Question: Not the best title but I had no idea how to describe my problem in a few words. I have six floating items, each with a description. I'm using 'slideToggle' to hide and show the description of each item. The problem is that the description 'div' is wider (100%) than the item it corresponds to (30%) and I need to show this description between the six items (there are 3 on a row). Now, every time I show a description the floating items are... well, not floating anymore because of the wider div.
I tried to use 'position: absolute;' on the description div, but then the rest of the floating items covered the description.
It's a lot of code (mostly text) so I made a <URL>. This might not be the best solution to get to the result I want, so any idea on how to solve or re-code this would be helpful.
In case my explanation or the fiddle is not clear enough I also have a screenshot of the design I'm trying to code:

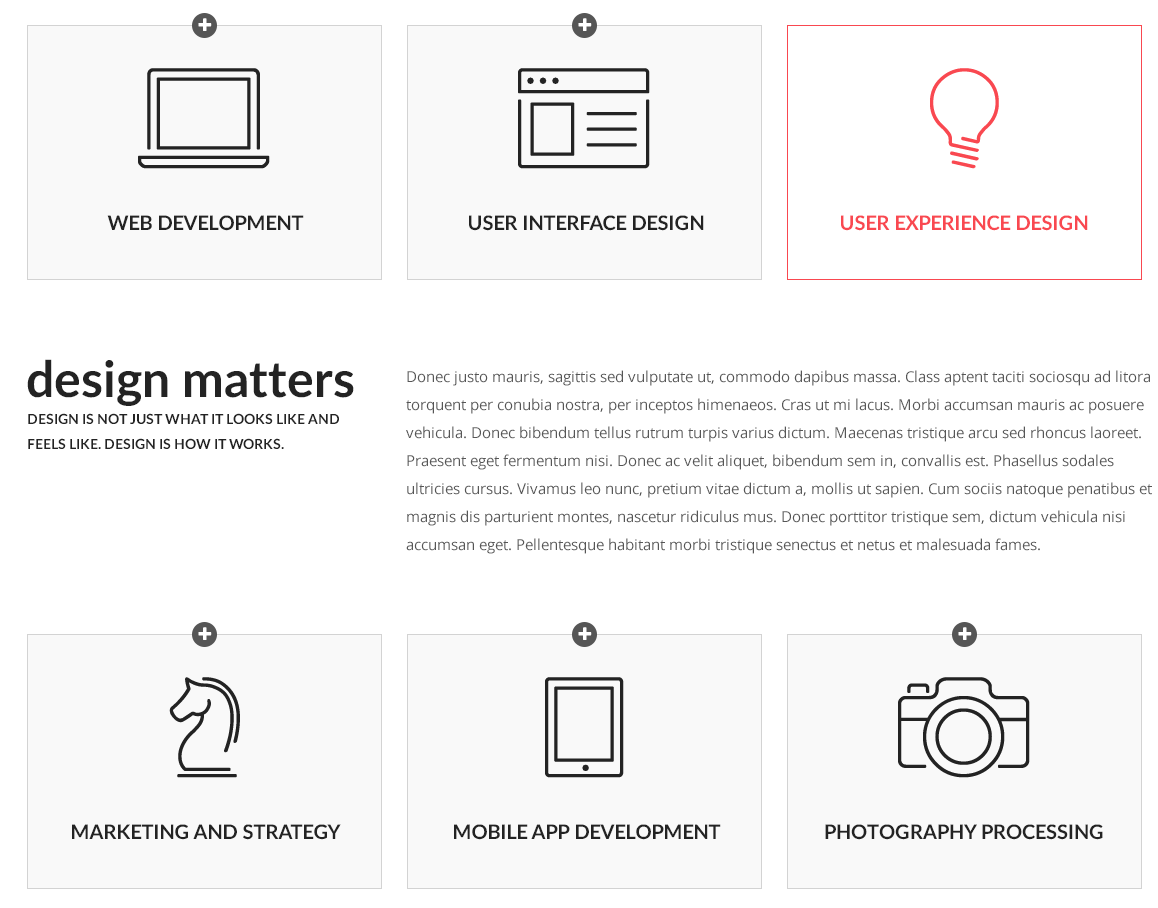
Answer: <URL>
Your problems happened because you put the 'container-text' after each individual 'container-services dev'.
I first put three buttons in a row, and after that the three corresponding texts.
JavaScript checks which button is pressed and handles accordingly.
(HTML, JavaScript and CSS are all changed)
---
<URL>
All the 'container-services' now start with the class "default", which gets switched to "active" when you click on it.
In the CSS, I created two sub-classes, each with their own background-color and border-color. You can of course change those and add whatever style-rules you like.
I removed the 'activeButton'-var, and check for the active-class instead.
The only possible downside of that, is that you have to put in this line:
'$('.container-services').removeClass('active').addClass('default');', which checks every 'container-services'-element for the active-class.
If you would store the classname of the active button in the 'activeButton'-var, you would only have to change the active-class of that one element back to "default".
You won't notice it, but strictly speaking, more code needs to be executed now, which is of course less optimal..